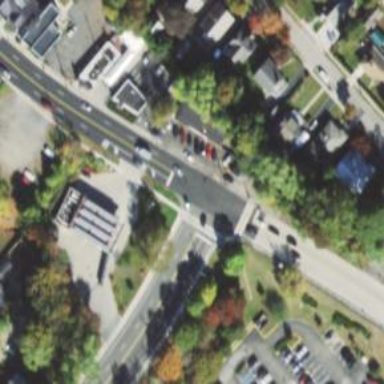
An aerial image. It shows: Marked road crossing.